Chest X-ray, PA view. Patient: 24 years old, sex M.
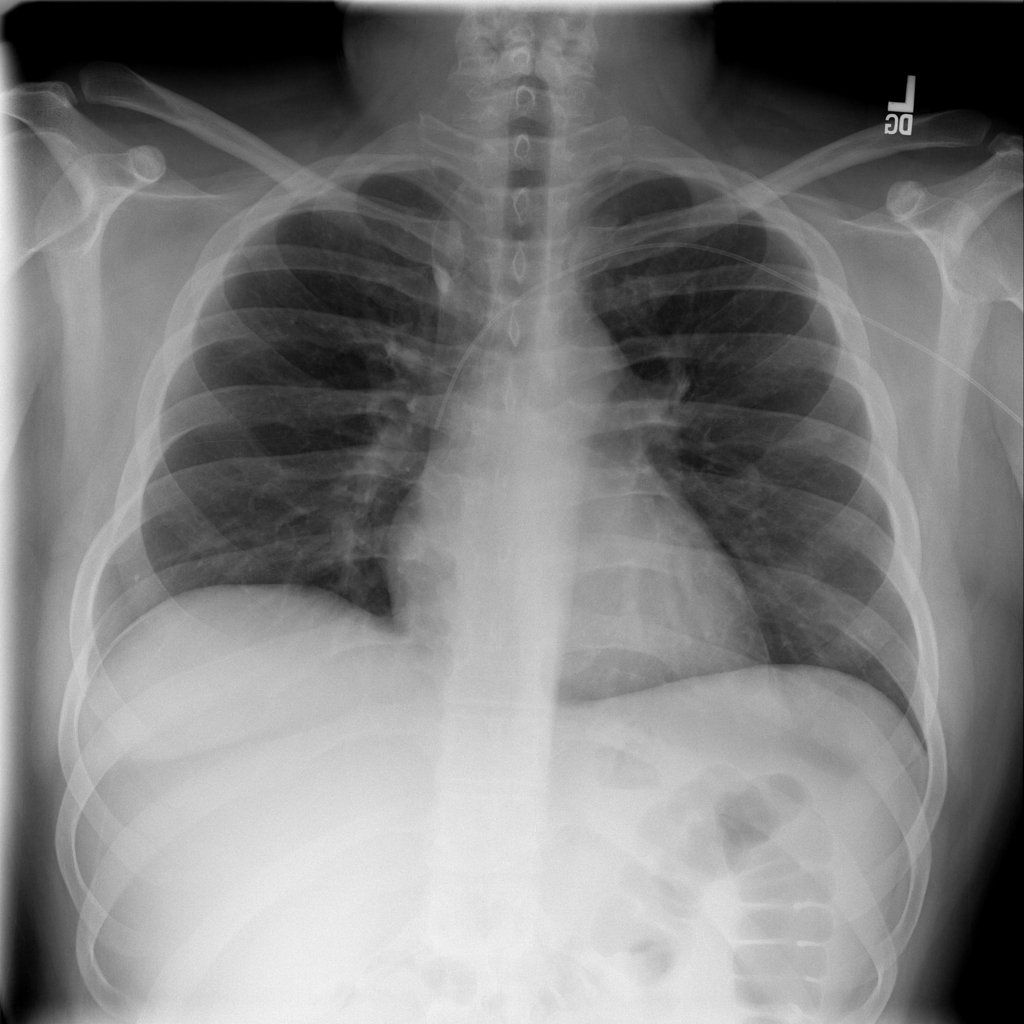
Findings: No Finding